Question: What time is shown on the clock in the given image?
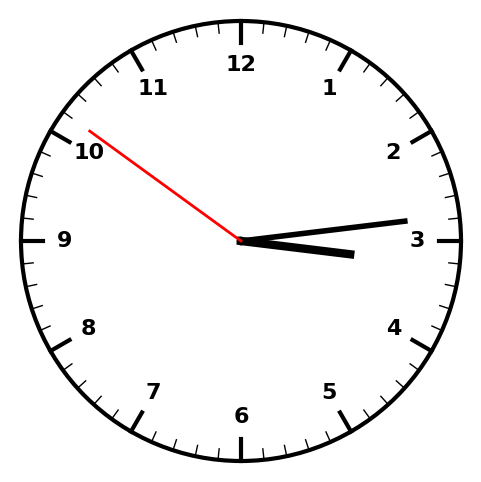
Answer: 03:13:51